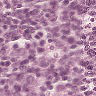
Metastatic tissue present: yes